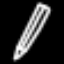
Label: pencil